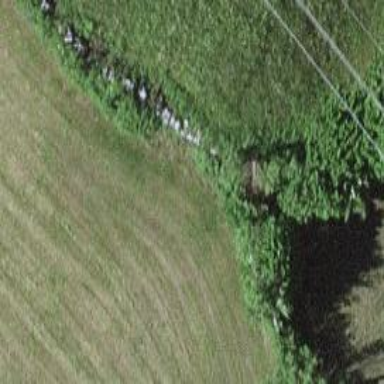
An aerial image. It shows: Wall made of dry stone.